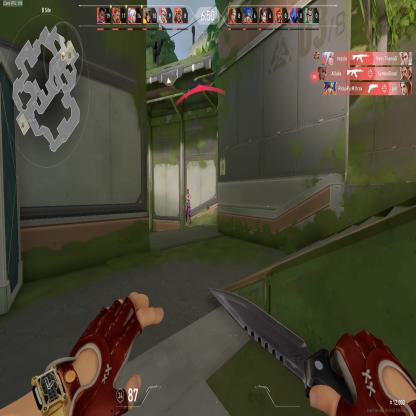
Label: enemy